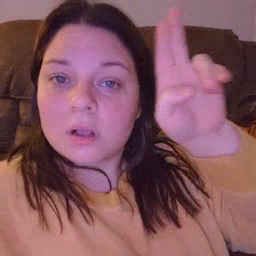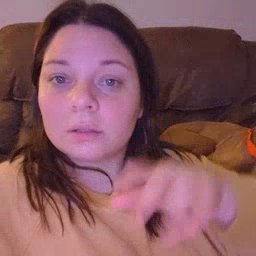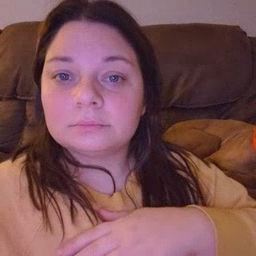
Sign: uncle